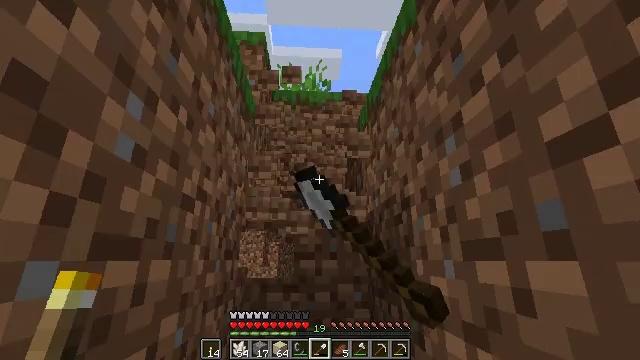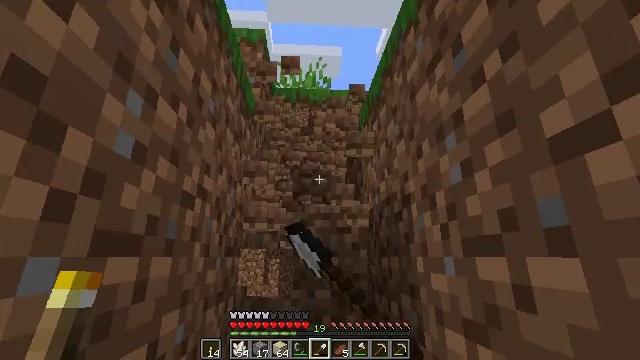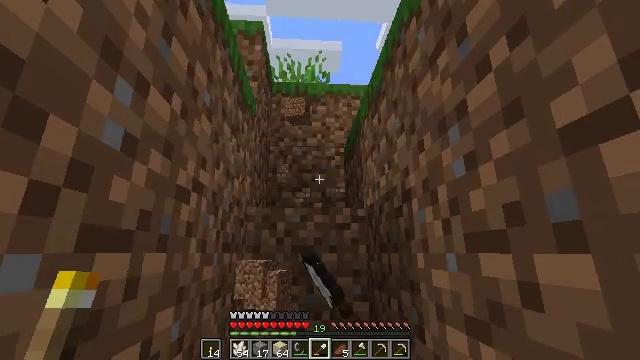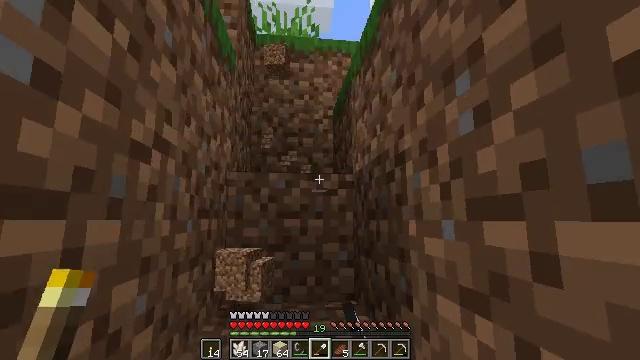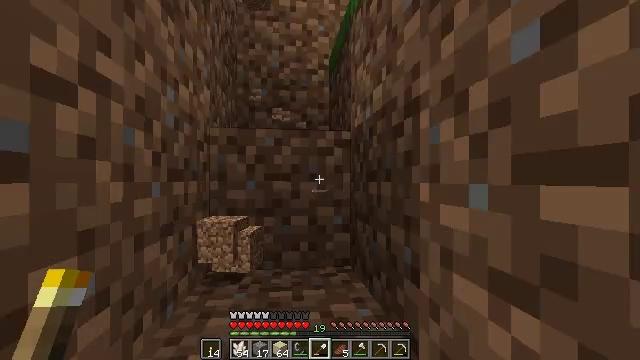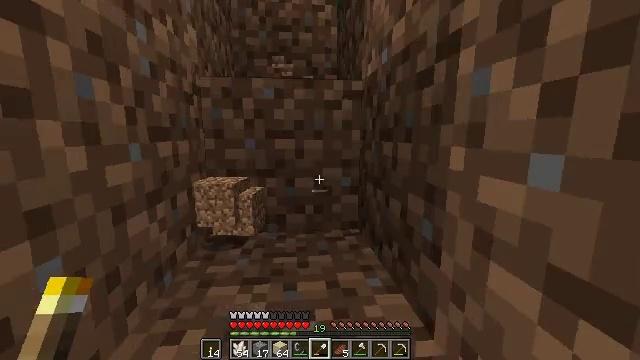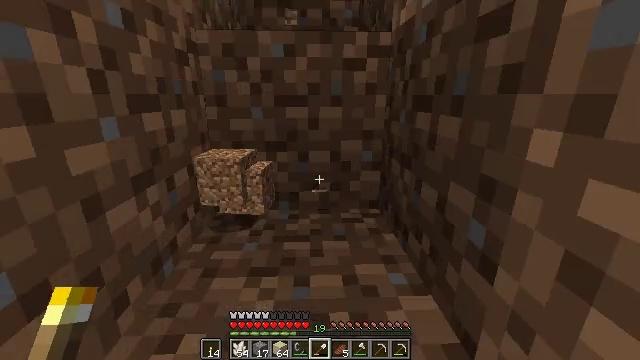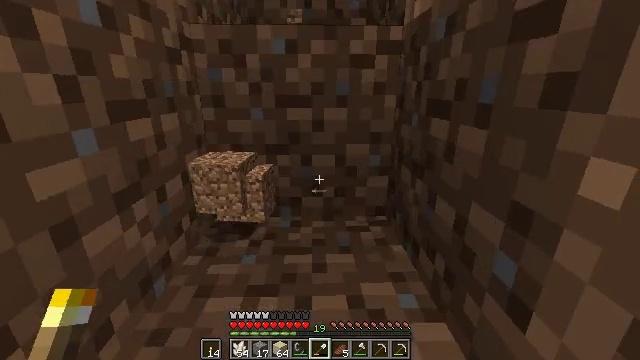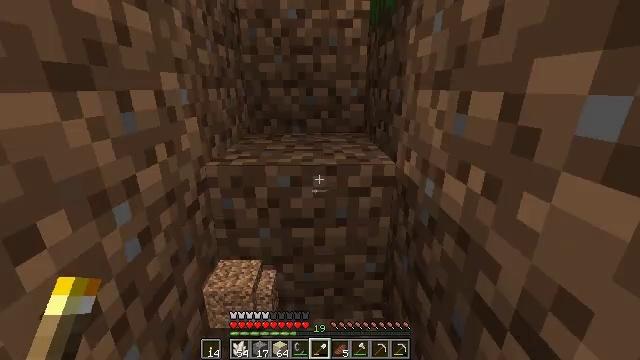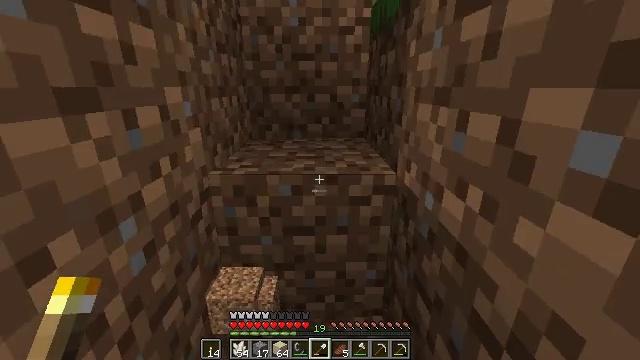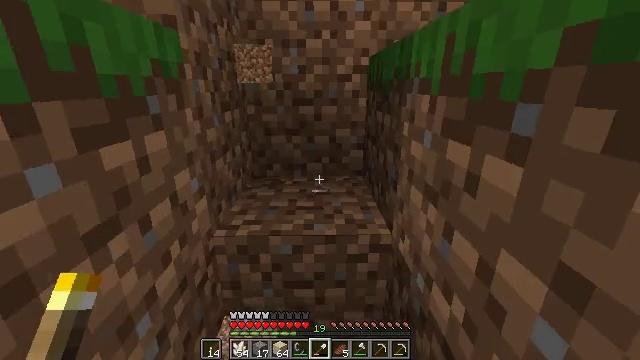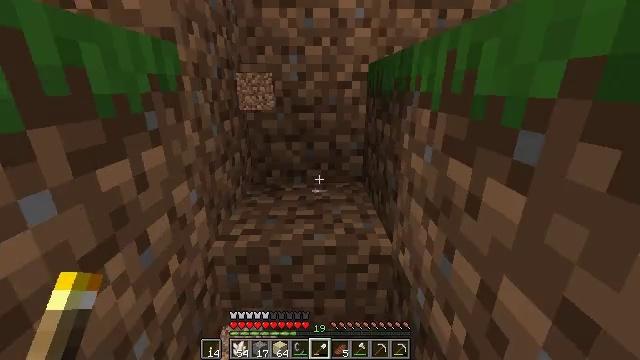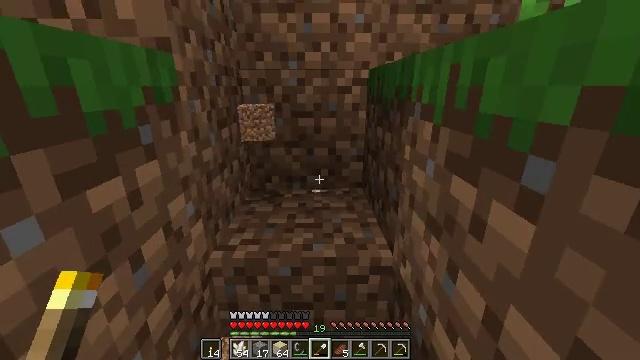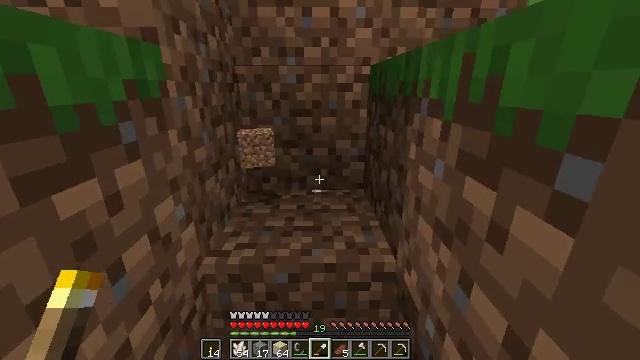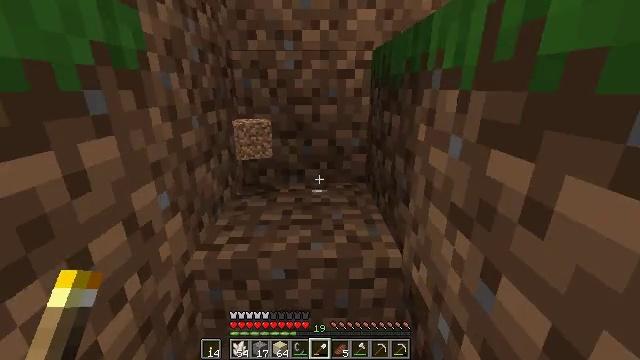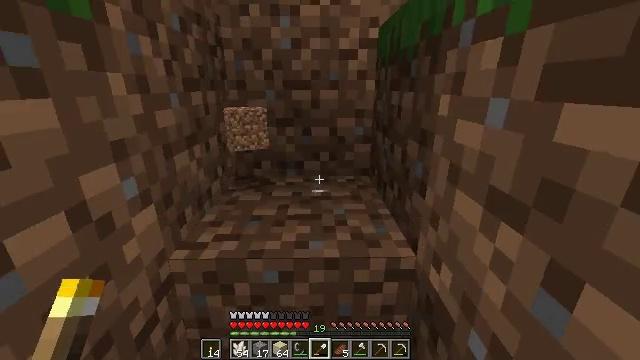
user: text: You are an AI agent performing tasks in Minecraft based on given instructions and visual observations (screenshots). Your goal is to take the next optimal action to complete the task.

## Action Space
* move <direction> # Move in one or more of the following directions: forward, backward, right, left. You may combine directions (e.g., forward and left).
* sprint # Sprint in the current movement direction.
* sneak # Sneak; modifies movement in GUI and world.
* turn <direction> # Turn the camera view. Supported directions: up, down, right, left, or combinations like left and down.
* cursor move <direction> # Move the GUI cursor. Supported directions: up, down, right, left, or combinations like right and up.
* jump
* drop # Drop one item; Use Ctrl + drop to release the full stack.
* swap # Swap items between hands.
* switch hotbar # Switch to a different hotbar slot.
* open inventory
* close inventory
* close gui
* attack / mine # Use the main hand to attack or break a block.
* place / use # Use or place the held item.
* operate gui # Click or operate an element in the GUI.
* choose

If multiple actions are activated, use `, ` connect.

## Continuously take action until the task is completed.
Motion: motion action
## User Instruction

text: Dig up some sand.
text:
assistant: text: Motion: attack / mine
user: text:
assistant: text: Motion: move forward, attack / mine
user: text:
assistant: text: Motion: move forward, turn right and down
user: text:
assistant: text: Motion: move forward, turn right and down
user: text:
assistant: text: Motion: move forward, turn left and down
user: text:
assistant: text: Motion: move forward, turn left and down
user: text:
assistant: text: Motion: move forward, turn left and down, jump
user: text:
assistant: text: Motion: move forward, jump
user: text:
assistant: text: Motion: move forward, jump
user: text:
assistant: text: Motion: move forward, jump
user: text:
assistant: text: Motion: move forward, jump
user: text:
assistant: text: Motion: move forward, jump
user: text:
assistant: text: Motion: move forward, jump
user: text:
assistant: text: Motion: move forward, jump
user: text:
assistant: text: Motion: move forward, jump
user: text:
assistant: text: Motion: move forward, jump
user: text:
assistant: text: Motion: move forward, jump
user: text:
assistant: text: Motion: move forward, sprint, jump
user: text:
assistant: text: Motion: move forward, sprint, jump
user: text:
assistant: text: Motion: move forward, sprint, jump
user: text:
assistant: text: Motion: move forward, jump
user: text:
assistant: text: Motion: move forward, jump
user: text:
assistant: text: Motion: move forward, jump
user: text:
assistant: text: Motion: move forward, turn right, jump
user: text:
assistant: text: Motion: move forward, turn right and down, jump
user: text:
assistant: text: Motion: move forward, turn right and down, jump
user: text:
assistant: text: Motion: move forward, sprint, turn right and down, jump
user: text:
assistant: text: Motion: move forward, sprint, turn right and down, jump
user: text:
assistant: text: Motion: move forward, sprint, turn right, jump
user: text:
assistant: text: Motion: move forward, sprint, turn right, jump